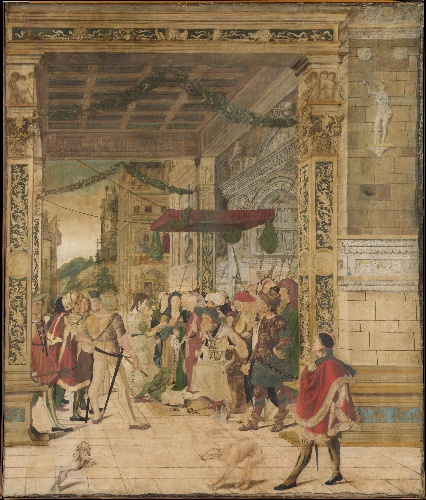
Title: Joseph Interpreting the Dreams of Pharaoh
Artist: Jörg Breu the Younger
Artist bio: German, Augsburg ca. 1510–1547 Augsburg
Date: ca. 1534–47
Object type: Painting
Classification: Paintings
Medium: Distemper on linen
Dimensions: 67 5/8 x 57 1/4 in. (171.8 x 145.4 cm)
Department: European Paintings
Credit line: Marquand Collection, Gift of Henry G. Marquand, 1889
Accession year: 1889
Repository: Metropolitan Museum of Art, New York, NY
Tags: Men|Dogs|Crowd